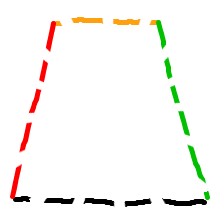
Shape: trapezoid